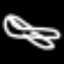
Label: airplane